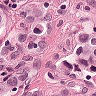
Metastatic tissue present: yes